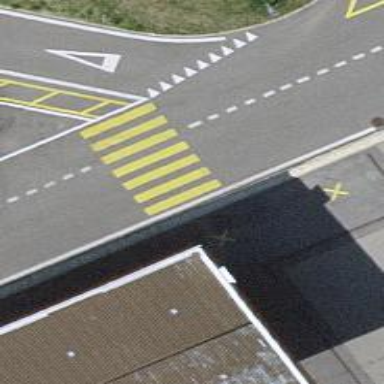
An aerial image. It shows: Uncontrolled zebra crossing on the road.